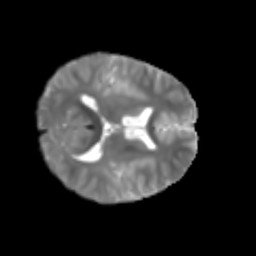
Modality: T2w
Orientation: axial
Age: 6
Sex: male
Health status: healthy